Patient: sex M, age 61
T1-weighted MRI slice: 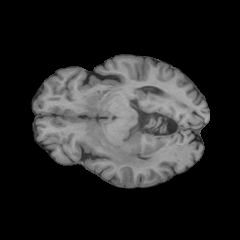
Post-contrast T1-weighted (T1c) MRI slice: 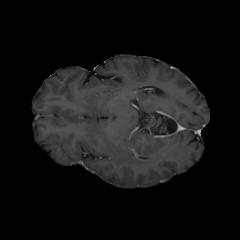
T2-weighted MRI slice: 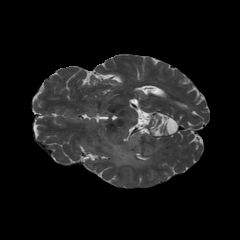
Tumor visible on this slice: yes
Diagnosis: Astrocytoma, IDH-wildtype
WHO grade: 3